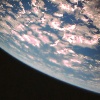
Label: cloud